Question: I have the following data set:
'''
mdf <- structure(list(milieu = structure(c(3L, 9L, 8L, 6L, 10L, 2L,
1L, 7L, 5L, 4L, 3L, 9L, 8L, 6L, 10L, 2L, 1L, 7L, 5L, 4L, 3L,
9L, 8L, 6L, 10L, 2L, 1L, 7L, 5L, 4L, 3L, 9L, 8L, 6L, 10L, 2L,
1L, 7L, 5L, 4L, 3L, 9L, 8L, 6L, 10L, 2L, 1L, 7L, 5L, 4L, 3L,
9L, 8L, 6L, 10L, 2L, 1L, 7L, 5L, 4L, 3L, 9L, 8L, 6L, 10L, 2L,
1L, 7L, 5L, 4L, 3L, 9L, 8L, 6L, 10L, 2L, 1L, 7L, 5L, 4L, 3L,
9L, 8L, 6L, 10L, 2L, 1L, 7L, 5L, 4L, 3L, 9L, 8L, 6L, 10L, 2L,
1L, 7L, 5L, 4L, 3L, 9L, 8L, 6L, 10L, 2L, 1L, 7L, 5L, 4L, 3L,
9L, 8L, 6L, 10L, 2L, 1L, 7L, 5L, 4L, 3L, 9L, 8L, 6L, 10L, 2L,
1L, 7L, 5L, 4L, 3L, 9L, 8L, 6L, 10L, 2L, 1L, 7L, 5L, 4L), class = "factor", .Label = c("BUM",
"DDR", "ETB", "EXP", "HED", "KON", "MAT", "PER", "PMA", "TRA"
)), mycols = structure(c(3L, 1L, 5L, 6L, 2L, 4L, 10L, 8L, 7L,
9L, 3L, 1L, 5L, 6L, 2L, 4L, 10L, 8L, 7L, 9L, 3L, 1L, 5L, 6L,
2L, 4L, 10L, 8L, 7L, 9L, 3L, 1L, 5L, 6L, 2L, 4L, 10L, 8L, 7L,
9L, 3L, 1L, 5L, 6L, 2L, 4L, 10L, 8L, 7L, 9L, 3L, 1L, 5L, 6L,
2L, 4L, 10L, 8L, 7L, 9L, 3L, 1L, 5L, 6L, 2L, 4L, 10L, 8L, 7L,
9L, 3L, 1L, 5L, 6L, 2L, 4L, 10L, 8L, 7L, 9L, 3L, 1L, 5L, 6L,
2L, 4L, 10L, 8L, 7L, 9L, 3L, 1L, 5L, 6L, 2L, 4L, 10L, 8L, 7L,
9L, 3L, 1L, 5L, 6L, 2L, 4L, 10L, 8L, 7L, 9L, 3L, 1L, 5L, 6L,
2L, 4L, 10L, 8L, 7L, 9L, 3L, 1L, 5L, 6L, 2L, 4L, 10L, 8L, 7L,
9L, 3L, 1L, 5L, 6L, 2L, 4L, 10L, 8L, 7L, 9L), class = "factor", .Label = c("#00CCFF",
"#00FD03", "#3168FF", "#97CB00", "#98CBF8", "#CCFCCC", "#FB02FE",
"#FE9900", "#FF0200", "#FFFD00")), variable = structure(c(8L,
8L, 8L, 8L, 8L, 8L, 8L, 8L, 8L, 8L, 7L, 7L, 7L, 7L, 7L, 7L, 7L,
7L, 7L, 7L, 9L, 9L, 9L, 9L, 9L, 9L, 9L, 9L, 9L, 9L, 11L, 11L,
11L, 11L, 11L, 11L, 11L, 11L, 11L, 11L, 14L, 14L, 14L, 14L, 14L,
14L, 14L, 14L, 14L, 14L, 10L, 10L, 10L, 10L, 10L, 10L, 10L, 10L,
10L, 10L, 12L, 12L, 12L, 12L, 12L, 12L, 12L, 12L, 12L, 12L, 3L,
3L, 3L, 3L, 3L, 3L, 3L, 3L, 3L, 3L, 6L, 6L, 6L, 6L, 6L, 6L, 6L,
6L, 6L, 6L, 4L, 4L, 4L, 4L, 4L, 4L, 4L, 4L, 4L, 4L, 1L, 1L, 1L,
1L, 1L, 1L, 1L, 1L, 1L, 1L, 2L, 2L, 2L, 2L, 2L, 2L, 2L, 2L, 2L,
2L, 5L, 5L, 5L, 5L, 5L, 5L, 5L, 5L, 5L, 5L, 13L, 13L, 13L, 13L,
13L, 13L, 13L, 13L, 13L, 13L), .Label = c("Auslander", "Keine Umweltbelastung",
"OPNV", "Keine Kriminalitat", "Einrichtungen fur Kinder",
"Kein Mangel an Grunflaechen", "Gaststatte", "Geschaft", "Bank",
"Park", "Hausarzt", "Sportstatte", "Einrichtungen fur Jugendliche",
"Einrichtung fur Altere"), class = "factor", scores = structure(c(0.0718023287061849,
0.0693420423225302, 0.0753384763664876, 0.0827043835101492, 0.109631516692048,
0.0765927537218141, 0.0870322381232645, 0.0515014684350035, 0.0683398169561522,
0.0554744519820495, 0.0363337127130046, 0.0463575341160886, 0.0671060291182815,
0.102443247236942), .Dim = 14L, .Dimnames = list(c("Geschaft",
"Gaststatte", "Bank", "Hausarzt", "Einrichtung fur Altere",
"Park", "Sportstatte", "OPNV", "Kein Mangel an Grunflaechen",
"Keine Kriminalitat", "Auslander", "Keine Umweltbelastung",
"Einrichtungen fur Kinder", "Einrichtungen fur Jugendliche"
)))), value = c(0.0468431771894094, 0.0916666666666667, 0.0654761904761905,
0.0905432595573441, 0.0761904761904762, 0.0672097759674134, 0.0869565217391304,
0.0650887573964497, 0.0762250453720508, 0.0518234165067179, 0.0855397148676171,
0.0604166666666667, 0.0555555555555556, 0.0764587525150905, 0.0895238095238095,
0.0712830957230143, 0.075098814229249, 0.0631163708086785, 0.0780399274047187,
0.0383877159309021, 0.065173116089613, 0.0854166666666667, 0.0972222222222222,
0.0824949698189135, 0.060952380952381, 0.0529531568228106, 0.0731225296442688,
0.0828402366863905, 0.0725952813067151, 0.0806142034548944, 0.0712830957230143,
0.0833333333333333, 0.0912698412698413, 0.0704225352112676, 0.0628571428571429,
0.0672097759674134, 0.106719367588933, 0.0710059171597633, 0.108892921960073,
0.0940499040307102, 0.10183299389002, 0.104166666666667, 0.107142857142857,
0.100603621730382, 0.12, 0.116089613034623, 0.112648221343874,
0.112426035502959, 0.121597096188748, 0.0998080614203455, 0.0855397148676171,
0.0666666666666667, 0.0912698412698413, 0.0804828973843058, 0.0704761904761905,
0.0672097759674134, 0.0731225296442688, 0.0670611439842209, 0.0834845735027223,
0.0806142034548944, 0.0855397148676171, 0.0791666666666667, 0.0952380952380952,
0.0824949698189135, 0.0933333333333333, 0.114052953156823, 0.0810276679841897,
0.0788954635108481, 0.0780399274047187, 0.0825335892514395, 0.0529531568228106,
0.05625, 0.0456349206349206, 0.0583501006036217, 0.0666666666666667,
0.0366598778004073, 0.0434782608695652, 0.0571992110453649, 0.0344827586206897,
0.0633397312859885, 0.0692464358452139, 0.0645833333333333, 0.0694444444444444,
0.0422535211267606, 0.0666666666666667, 0.0692464358452139, 0.0711462450592885,
0.0749506903353057, 0.0598911070780399, 0.0959692898272553, 0.0672097759674134,
0.0541666666666667, 0.0476190476190476, 0.0422535211267606, 0.0628571428571429,
0.0509164969450102, 0.0454545454545455, 0.0532544378698225, 0.058076225045372,
0.072936660268714, 0.0244399185336049, 0.04375, 0.0416666666666667,
0.0663983903420523, 0.0228571428571429, 0.0509164969450102, 0.0237154150197628,
0.0236686390532544, 0.0217785843920145, 0.0441458733205374, 0.0468431771894094,
0.0479166666666667, 0.0476190476190476, 0.0402414486921529, 0.0438095238095238,
0.0468431771894094, 0.0454545454545455, 0.0512820512820513, 0.0417422867513612,
0.0518234165067179, 0.0753564154786151, 0.075, 0.0555555555555556,
0.0724346076458753, 0.0533333333333333, 0.0794297352342159, 0.075098814229249,
0.0788954635108481, 0.0598911070780399, 0.0460652591170825, 0.122199592668024,
0.0875, 0.0892857142857143, 0.0945674044265594, 0.11047619047619,
0.109979633401222, 0.0869565217391304, 0.120315581854043, 0.105263157894737,
0.0978886756238004), y = structure(c(3L, 9L, 8L, 6L, 10L, 2L,
1L, 7L, 5L, 4L, 3L, 9L, 8L, 6L, 10L, 2L, 1L, 7L, 5L, 4L, 3L,
9L, 8L, 6L, 10L, 2L, 1L, 7L, 5L, 4L, 3L, 9L, 8L, 6L, 10L, 2L,
1L, 7L, 5L, 4L, 3L, 9L, 8L, 6L, 10L, 2L, 1L, 7L, 5L, 4L, 3L,
9L, 8L, 6L, 10L, 2L, 1L, 7L, 5L, 4L, 3L, 9L, 8L, 6L, 10L, 2L,
1L, 7L, 5L, 4L, 3L, 9L, 8L, 6L, 10L, 2L, 1L, 7L, 5L, 4L, 3L,
9L, 8L, 6L, 10L, 2L, 1L, 7L, 5L, 4L, 3L, 9L, 8L, 6L, 10L, 2L,
1L, 7L, 5L, 4L, 3L, 9L, 8L, 6L, 10L, 2L, 1L, 7L, 5L, 4L, 3L,
9L, 8L, 6L, 10L, 2L, 1L, 7L, 5L, 4L, 3L, 9L, 8L, 6L, 10L, 2L,
1L, 7L, 5L, 4L, 3L, 9L, 8L, 6L, 10L, 2L, 1L, 7L, 5L, 4L), class = "factor", .Label = c("BUM",
"DDR", "ETB", "EXP", "HED", "KON", "MAT", "PER", "PMA", "TRA"
))), .Names = c("milieu", "mycols", "variable", "value", "y"), row.names = c(NA,
-140L), class = "data.frame")
'''
and another one with the overall sum:
'''
meandf <- structure(list(variable = structure(c(7L, 6L, 2L, 8L, 3L, 13L,
14L, 12L, 9L, 10L, 1L, 11L, 5L, 4L, 7L, 6L, 2L, 8L, 3L, 13L,
14L, 12L, 9L, 10L, 1L, 11L, 5L, 4L, 7L, 6L, 2L, 8L, 3L, 13L,
14L, 12L, 9L, 10L, 1L, 11L, 5L, 4L, 7L, 6L, 2L, 8L, 3L, 13L,
14L, 12L, 9L, 10L, 1L, 11L, 5L, 4L, 7L, 6L, 2L, 8L, 3L, 13L,
14L, 12L, 9L, 10L, 1L, 11L, 5L, 4L, 7L, 6L, 2L, 8L, 3L, 13L,
14L, 12L, 9L, 10L, 1L, 11L, 5L, 4L, 7L, 6L, 2L, 8L, 3L, 13L,
14L, 12L, 9L, 10L, 1L, 11L, 5L, 4L, 7L, 6L, 2L, 8L, 3L, 13L,
14L, 12L, 9L, 10L, 1L, 11L, 5L, 4L, 7L, 6L, 2L, 8L, 3L, 13L,
14L, 12L, 9L, 10L, 1L, 11L, 5L, 4L, 7L, 6L, 2L, 8L, 3L, 13L,
14L, 12L, 9L, 10L, 1L, 11L, 5L, 4L), .Label = c("Auslander",
"Bank", "Einrichtung fur Altere", "Einrichtungen fur Jugendliche",
"Einrichtungen fur Kinder", "Gaststatte", "Geschaft", "Hausarzt",
"Kein Mangel an Grunflaechen", "Keine Kriminalitat", "Keine Umweltbelastung",
"OPNV", "Park", "Sportstatte"), class = "factor"), value = c(0.0718023287061849,
0.0693420423225302, 0.0753384763664876, 0.0827043835101492, 0.109631516692048,
0.0765927537218141, 0.0870322381232645, 0.0515014684350035, 0.0683398169561522,
0.0554744519820495, 0.0363337127130046, 0.0463575341160886, 0.0671060291182815,
0.102443247236942, 0.0718023287061849, 0.0693420423225302, 0.0753384763664876,
0.0827043835101492, 0.109631516692048, 0.0765927537218141, 0.0870322381232645,
0.0515014684350035, 0.0683398169561522, 0.0554744519820495, 0.0363337127130046,
0.0463575341160886, 0.0671060291182815, 0.102443247236942, 0.0718023287061849,
0.0693420423225302, 0.0753384763664876, 0.0827043835101492, 0.109631516692048,
0.0765927537218141, 0.0870322381232645, 0.0515014684350035, 0.0683398169561522,
0.0554744519820495, 0.0363337127130046, 0.0463575341160886, 0.0671060291182815,
0.102443247236942, 0.0718023287061849, 0.0693420423225302, 0.0753384763664876,
0.0827043835101492, 0.109631516692048, 0.0765927537218141, 0.0870322381232645,
0.0515014684350035, 0.0683398169561522, 0.0554744519820495, 0.0363337127130046,
0.0463575341160886, 0.0671060291182815, 0.102443247236942, 0.0718023287061849,
0.0693420423225302, 0.0753384763664876, 0.0827043835101492, 0.109631516692048,
0.0765927537218141, 0.0870322381232645, 0.0515014684350035, 0.0683398169561522,
0.0554744519820495, 0.0363337127130046, 0.0463575341160886, 0.0671060291182815,
0.102443247236942, 0.0718023287061849, 0.0693420423225302, 0.0753384763664876,
0.0827043835101492, 0.109631516692048, 0.0765927537218141, 0.0870322381232645,
0.0515014684350035, 0.0683398169561522, 0.0554744519820495, 0.0363337127130046,
0.0463575341160886, 0.0671060291182815, 0.102443247236942, 0.0718023287061849,
0.0693420423225302, 0.0753384763664876, 0.0827043835101492, 0.109631516692048,
0.0765927537218141, 0.0870322381232645, 0.0515014684350035, 0.0683398169561522,
0.0554744519820495, 0.0363337127130046, 0.0463575341160886, 0.0671060291182815,
0.102443247236942, 0.0718023287061849, 0.0693420423225302, 0.0753384763664876,
0.0827043835101492, 0.109631516692048, 0.0765927537218141, 0.0870322381232645,
0.0515014684350035, 0.0683398169561522, 0.0554744519820495, 0.0363337127130046,
0.0463575341160886, 0.0671060291182815, 0.102443247236942, 0.0718023287061849,
0.0693420423225302, 0.0753384763664876, 0.0827043835101492, 0.109631516692048,
0.0765927537218141, 0.0870322381232645, 0.0515014684350035, 0.0683398169561522,
0.0554744519820495, 0.0363337127130046, 0.0463575341160886, 0.0671060291182815,
0.102443247236942, 0.0718023287061849, 0.0693420423225302, 0.0753384763664876,
0.0827043835101492, 0.109631516692048, 0.0765927537218141, 0.0870322381232645,
0.0515014684350035, 0.0683398169561522, 0.0554744519820495, 0.0363337127130046,
0.0463575341160886, 0.0671060291182815, 0.102443247236942), milieu = structure(c(3L,
3L, 3L, 3L, 3L, 3L, 3L, 3L, 3L, 3L, 3L, 3L, 3L, 3L, 9L, 9L, 9L,
9L, 9L, 9L, 9L, 9L, 9L, 9L, 9L, 9L, 9L, 9L, 8L, 8L, 8L, 8L, 8L,
8L, 8L, 8L, 8L, 8L, 8L, 8L, 8L, 8L, 6L, 6L, 6L, 6L, 6L, 6L, 6L,
6L, 6L, 6L, 6L, 6L, 6L, 6L, 10L, 10L, 10L, 10L, 10L, 10L, 10L,
10L, 10L, 10L, 10L, 10L, 10L, 10L, 2L, 2L, 2L, 2L, 2L, 2L, 2L,
2L, 2L, 2L, 2L, 2L, 2L, 2L, 1L, 1L, 1L, 1L, 1L, 1L, 1L, 1L, 1L,
1L, 1L, 1L, 1L, 1L, 7L, 7L, 7L, 7L, 7L, 7L, 7L, 7L, 7L, 7L, 7L,
7L, 7L, 7L, 5L, 5L, 5L, 5L, 5L, 5L, 5L, 5L, 5L, 5L, 5L, 5L, 5L,
5L, 4L, 4L, 4L, 4L, 4L, 4L, 4L, 4L, 4L, 4L, 4L, 4L, 4L, 4L), .Label = c("BUM",
"DDR", "ETB", "EXP", "HED", "KON", "MAT", "PER", "PMA", "TRA"
), class = "factor")), .Names = c("variable", "value", "milieu"
), row.names = c(NA, -140L), class = "data.frame")
'''
I normally plot this with this command:
'''
p <- ggplot(mdf, aes(x = variable, y = value)) +
geom_line(data = transform(mdf, milieu = NULL), aes(group = y), colour = 'grey80') +
geom_line(data = meandf, aes(x = variable, y = value, group = milieu),
colour = 'grey50') +
geom_line(aes(group = milieu, colour=mycols), size=1) +
scale_colour_identity() +
facet_wrap(~milieu, ncol = 2) +
theme(axis.text.x = element_text(angle=90, hjust=1)) +
theme(legend.position = 'none') +
scale_y_continuous('') +
xlab('')
'''
That produces this image:

So far everything is fine. But now I have to put it in a document but it is to big for it. So I have to split the to cols in to separate plots. But I cannot figure out how to do this. I thought the command 'facet_wrap(as.formula(paste("~", subset(milieu, milieu == LIST_OF_ONE_PLOT))), ncol=2)' would do the trick but it doesn't. I just got a error message:
'''
Error in layout_base(data, vars, drop = drop) :
At least one layer must contain all variables used for facetting
'''
I just need to separate the to columns in to different plots. Does someone has a solution for this?
Thanks for y'all help.
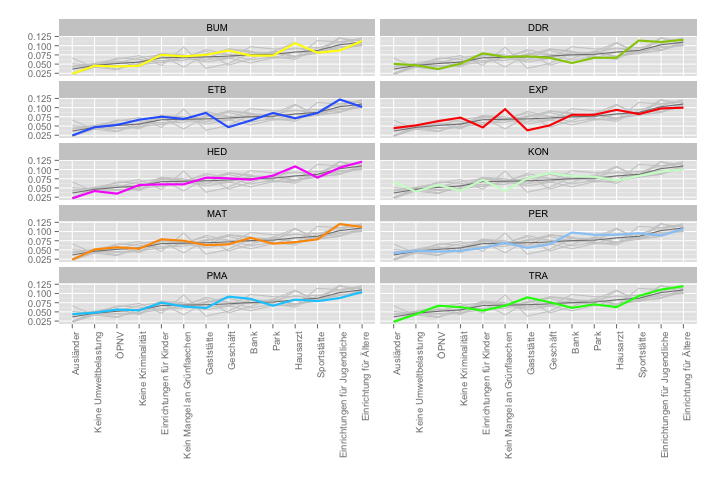
Answer: Elaborating on my comment:
'''
p <- ggplot(mdf[as.numeric(mdf$milieu) < 6,], aes(x = variable, y = value)) +
geom_line(data = transform(mdf, milieu = NULL), aes(group = y),
colour = 'grey80') +
geom_line(data = meandf[as.numeric(meandf$milieu) < 6,],
aes(x = variable, y = value, group = milieu),
colour = 'grey50') +
geom_line(aes(group = milieu, colour=mycols), size=1) +
scale_colour_identity() +
facet_grid(milieu~.) +
theme(axis.text.x = element_text(angle=90, hjust=1)) +
theme(legend.position = 'none') +
scale_y_continuous('') +
xlab('')
print(p)
'''